Interaction volume radius: 5 \u00c5
Interaction volume height: 10 \u00c5
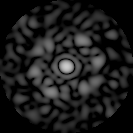
Disorder parameter: 0.7977